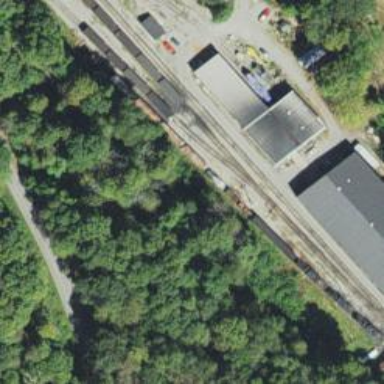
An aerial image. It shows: Preserved railway.